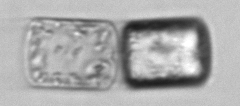
Label: Lauderia_annulata